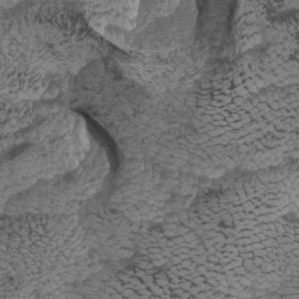
Label: non_frost